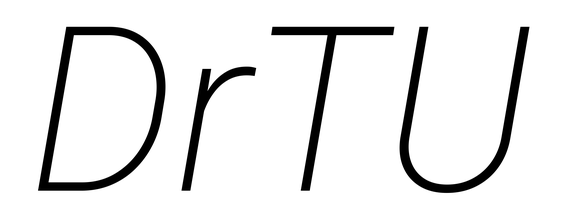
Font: Roboto-Italic_ExtraLight_Italic